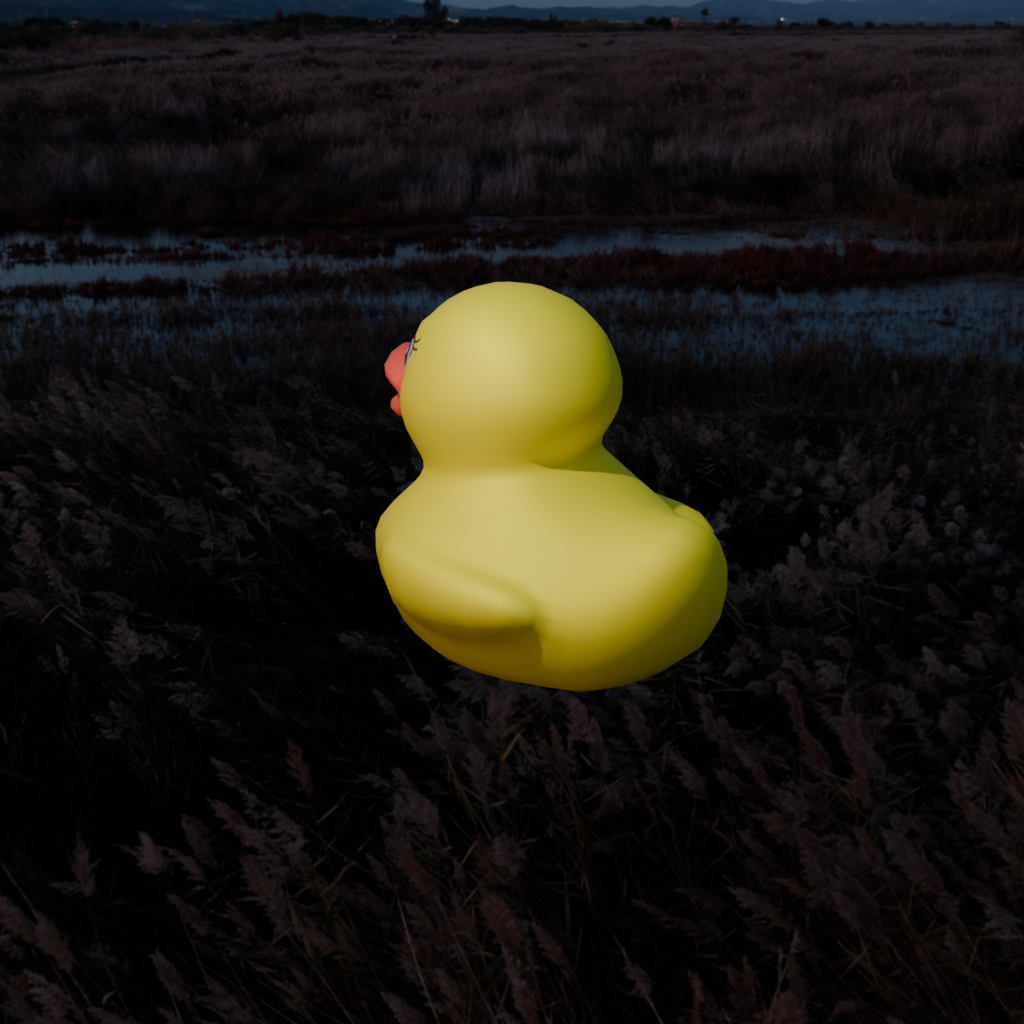
an image of a yellow rubber duck seen from <back_left> in a muddy path at sunset with fields on both sides.